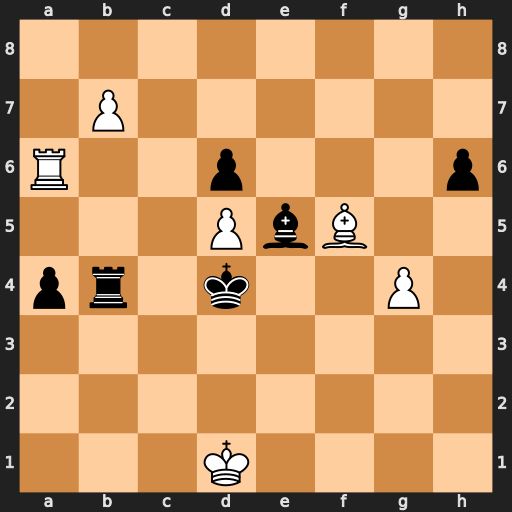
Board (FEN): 8/1P6/R2p3p/3PbB2/pr1k2P1/8/8/3K4
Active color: w
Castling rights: -
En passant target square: -
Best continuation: Rxa4 Rxa4 b8=Q